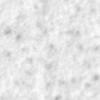
Label: no_change